Field crop: tomato
Growth stage: 2
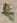
Species: solanum